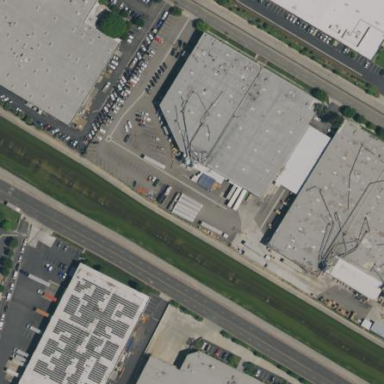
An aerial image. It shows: Warehouse building.